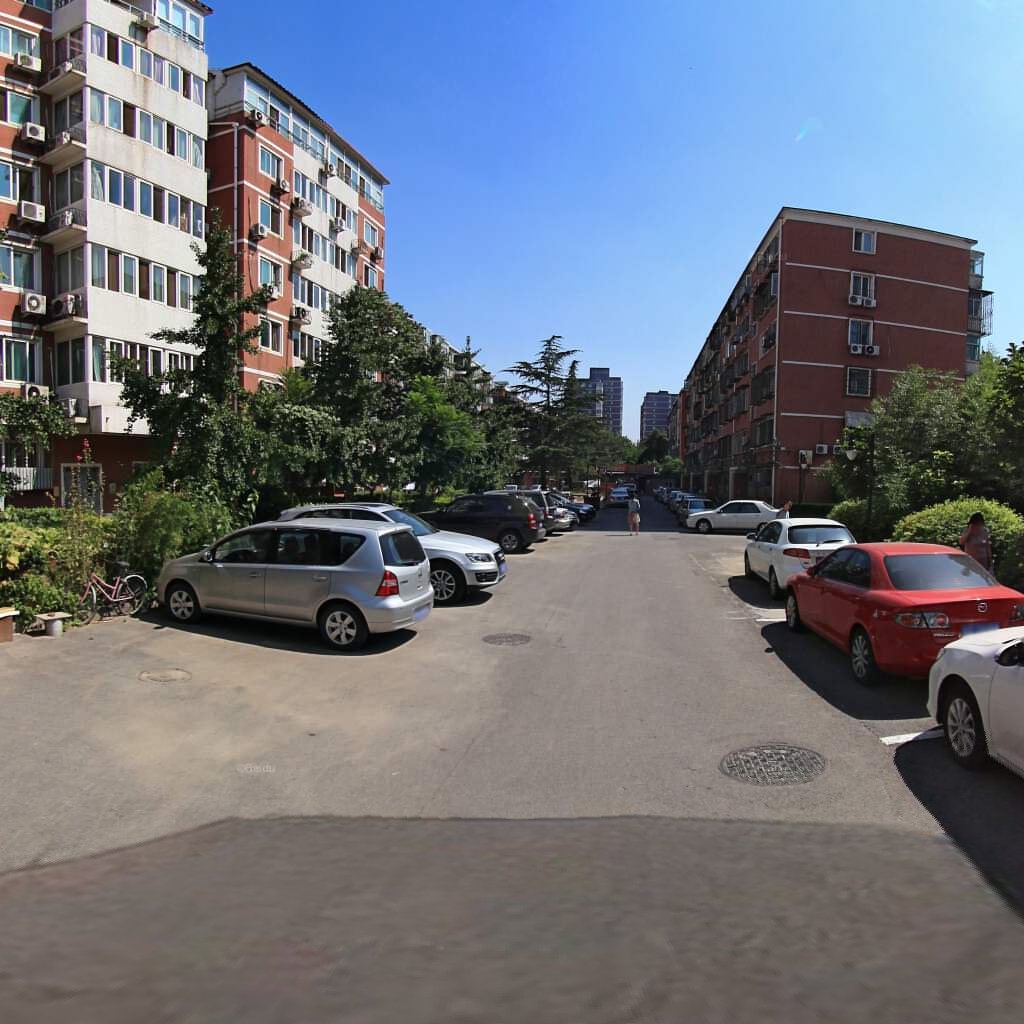
Region: Haidian
Road damage annotations: longitudinal crack, manhole cover, manhole cover, manhole cover